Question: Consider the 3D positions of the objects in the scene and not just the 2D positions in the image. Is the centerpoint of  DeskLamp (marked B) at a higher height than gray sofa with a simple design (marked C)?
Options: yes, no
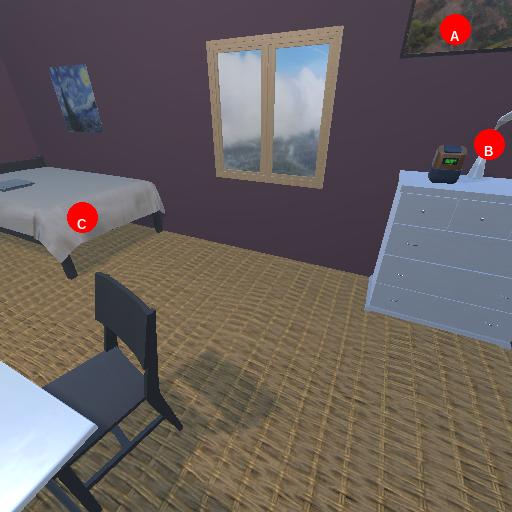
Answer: yes